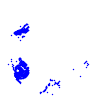
Particle: pion